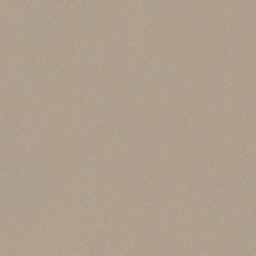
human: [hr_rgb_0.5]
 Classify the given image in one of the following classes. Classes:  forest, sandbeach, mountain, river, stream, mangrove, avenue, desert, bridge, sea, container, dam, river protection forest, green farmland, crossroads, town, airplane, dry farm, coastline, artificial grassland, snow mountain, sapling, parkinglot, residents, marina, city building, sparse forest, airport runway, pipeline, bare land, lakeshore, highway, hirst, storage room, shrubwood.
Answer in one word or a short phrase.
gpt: desert